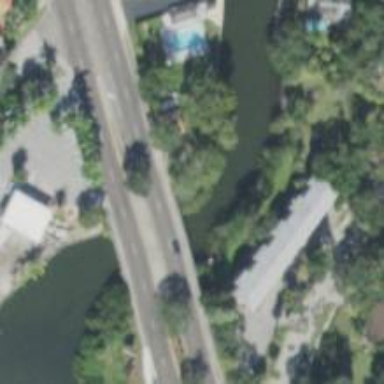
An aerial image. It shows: Primary highway with bridge.